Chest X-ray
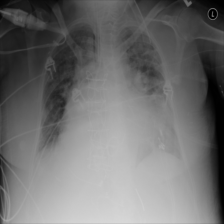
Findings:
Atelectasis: negative
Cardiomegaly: positive
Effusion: negative
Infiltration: negative
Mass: negative
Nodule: negative
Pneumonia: negative
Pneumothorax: negative
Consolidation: negative
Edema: negative
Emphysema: negative
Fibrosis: negative
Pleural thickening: negative
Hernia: negative